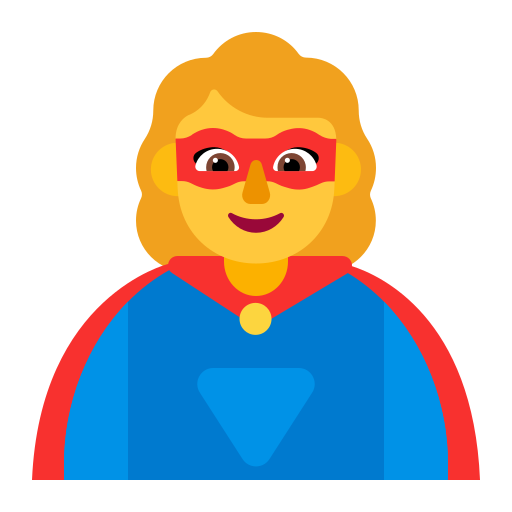
woman superhero flat default